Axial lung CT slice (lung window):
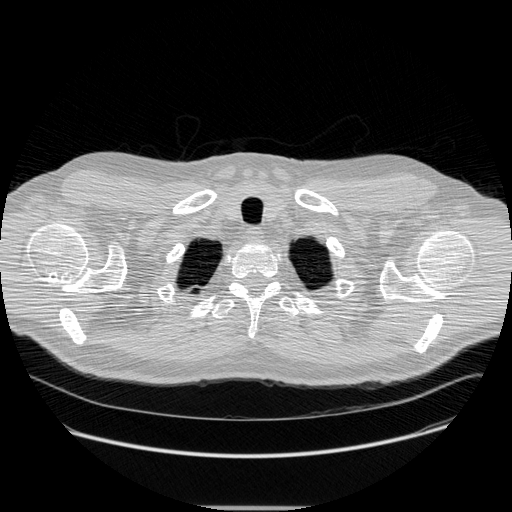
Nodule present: no